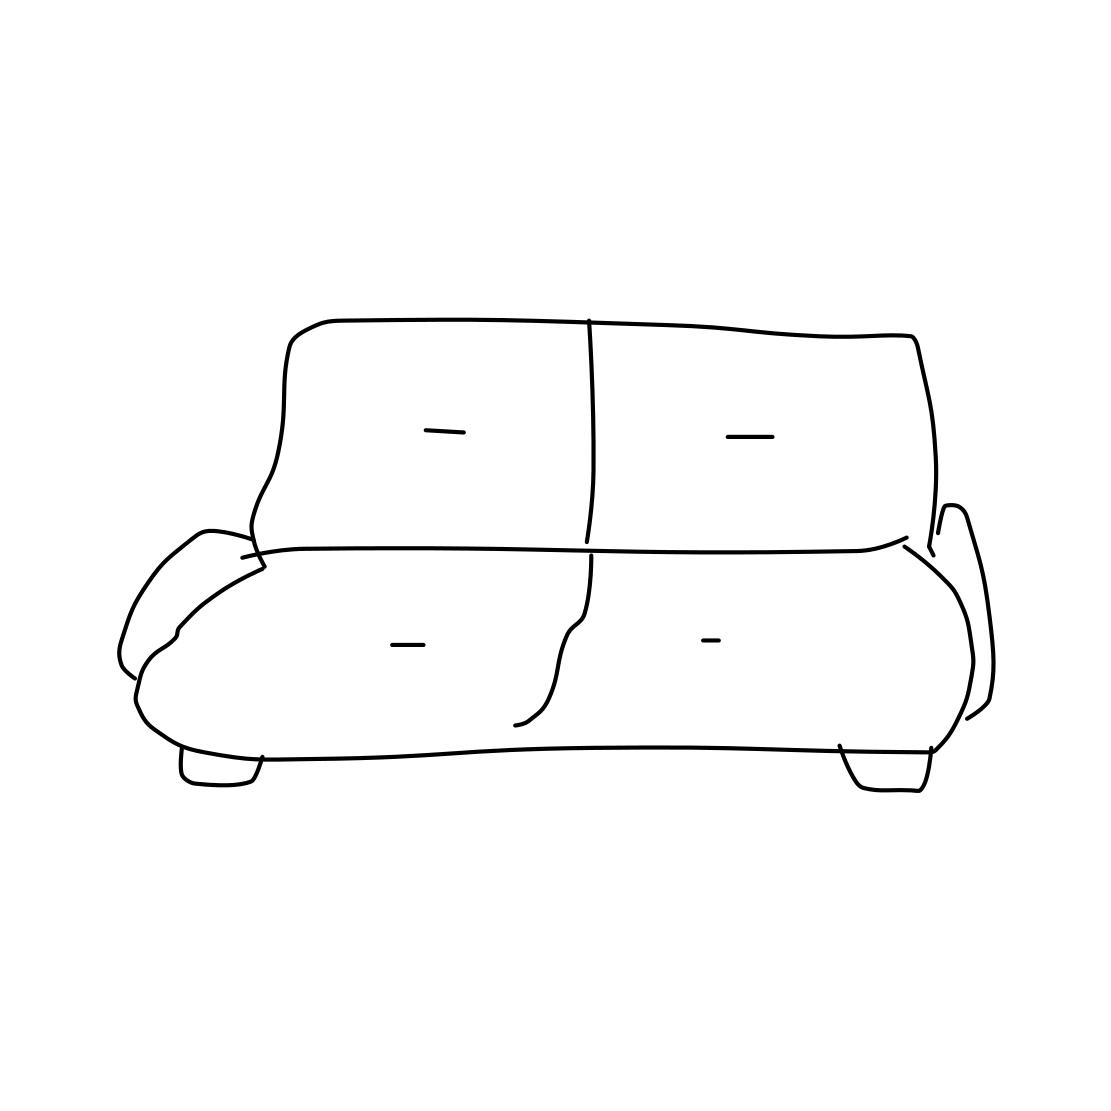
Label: couch